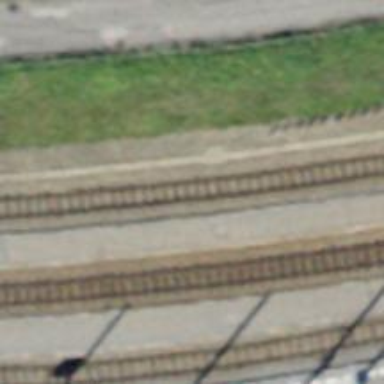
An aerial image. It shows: Platform edge at railway station.